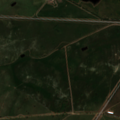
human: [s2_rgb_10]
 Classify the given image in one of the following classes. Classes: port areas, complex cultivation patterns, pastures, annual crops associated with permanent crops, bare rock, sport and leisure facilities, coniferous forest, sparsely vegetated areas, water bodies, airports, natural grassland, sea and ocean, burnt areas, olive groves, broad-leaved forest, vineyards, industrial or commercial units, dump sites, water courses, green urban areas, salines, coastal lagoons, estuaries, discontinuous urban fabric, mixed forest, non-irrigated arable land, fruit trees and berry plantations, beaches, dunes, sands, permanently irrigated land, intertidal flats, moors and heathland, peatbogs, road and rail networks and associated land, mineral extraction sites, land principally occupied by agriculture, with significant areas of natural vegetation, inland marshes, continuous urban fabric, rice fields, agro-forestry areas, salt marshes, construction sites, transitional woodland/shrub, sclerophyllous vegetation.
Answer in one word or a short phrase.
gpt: continuous urban fabric